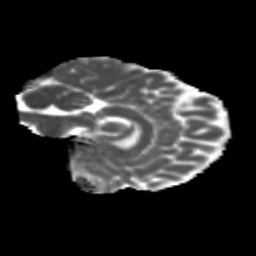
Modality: MD
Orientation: sagittal
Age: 28
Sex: female
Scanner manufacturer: siemens
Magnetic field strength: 3 T
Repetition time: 1.8 s
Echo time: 0.07 s